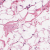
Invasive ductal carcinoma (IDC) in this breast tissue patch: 0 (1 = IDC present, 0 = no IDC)